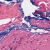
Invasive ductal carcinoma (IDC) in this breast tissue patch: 0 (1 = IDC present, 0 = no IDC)